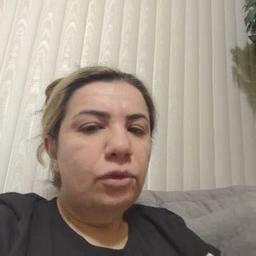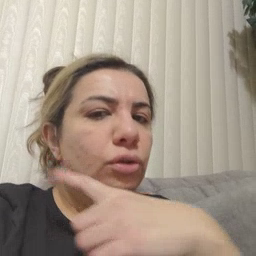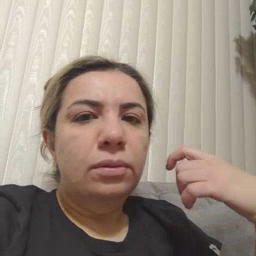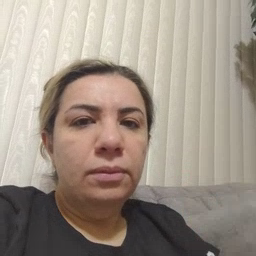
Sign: dryer